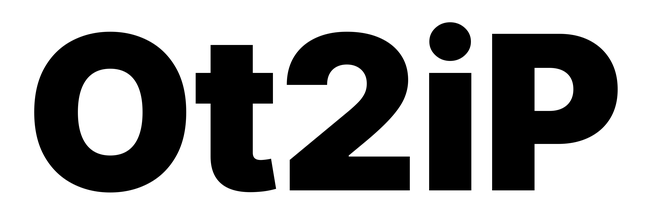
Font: Inter_Black